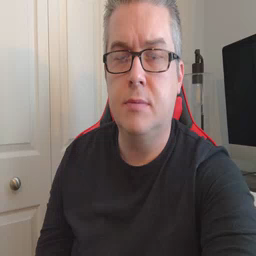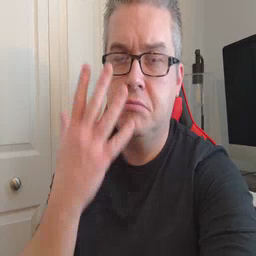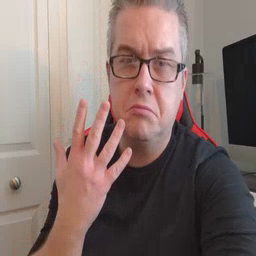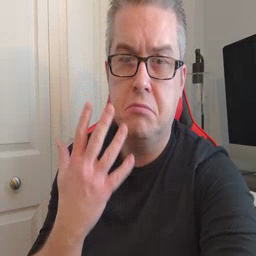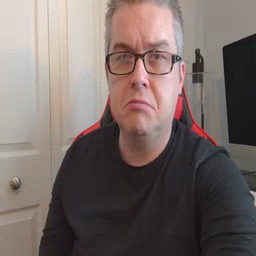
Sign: sad